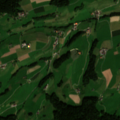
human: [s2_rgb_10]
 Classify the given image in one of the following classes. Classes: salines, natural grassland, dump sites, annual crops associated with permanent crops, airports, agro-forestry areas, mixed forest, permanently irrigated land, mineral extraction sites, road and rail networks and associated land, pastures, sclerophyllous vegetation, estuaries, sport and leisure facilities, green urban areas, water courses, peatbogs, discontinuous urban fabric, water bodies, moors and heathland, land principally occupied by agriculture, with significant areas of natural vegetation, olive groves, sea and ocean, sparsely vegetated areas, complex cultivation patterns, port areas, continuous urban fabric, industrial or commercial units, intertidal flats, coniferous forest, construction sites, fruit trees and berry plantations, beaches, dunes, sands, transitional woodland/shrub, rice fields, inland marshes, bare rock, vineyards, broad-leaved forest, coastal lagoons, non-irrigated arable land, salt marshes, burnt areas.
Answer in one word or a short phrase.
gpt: complex cultivation patterns, coniferous forest